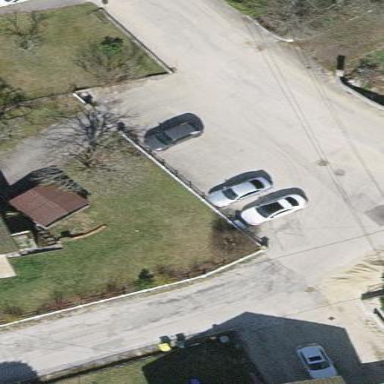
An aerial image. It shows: Parking available on the street side.